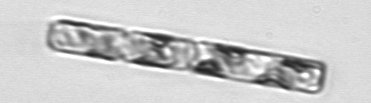
Label: Guinardia_delicatula